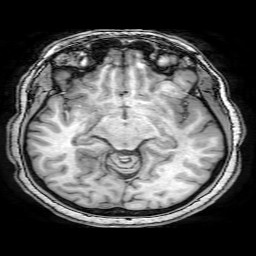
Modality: T1w
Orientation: coronal
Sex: female
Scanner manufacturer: philips
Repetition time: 0.008149 s
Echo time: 0.00373 s